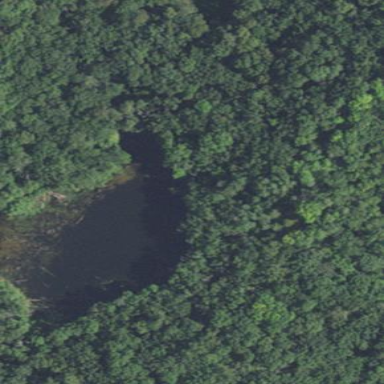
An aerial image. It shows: Peaceful pond surrounded by nature.